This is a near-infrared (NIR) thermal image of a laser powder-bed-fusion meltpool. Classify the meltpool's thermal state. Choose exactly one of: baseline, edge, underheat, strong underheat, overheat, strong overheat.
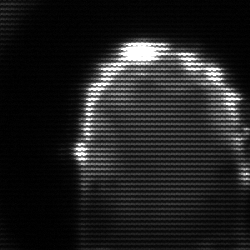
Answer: baseline